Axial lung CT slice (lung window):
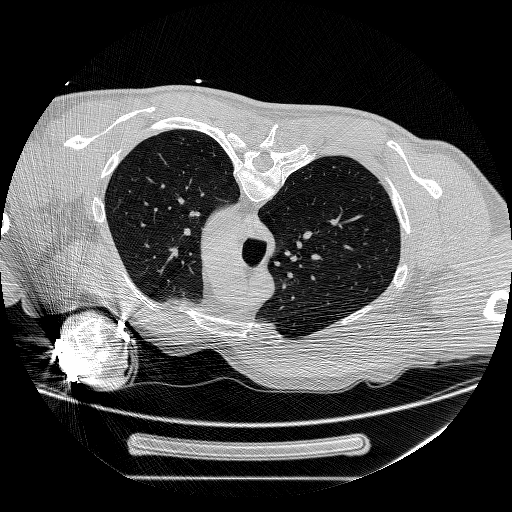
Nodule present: no